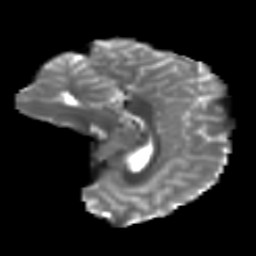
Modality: T2w
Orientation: sagittal
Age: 16
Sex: male
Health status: ill
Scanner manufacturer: ge
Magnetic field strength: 3 T
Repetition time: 6.752 s
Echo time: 0.079 s